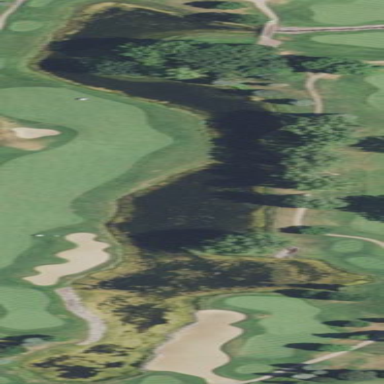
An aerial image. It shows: Water hazard in golf course. The hazard is natural water feature.